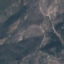
Land use / land cover: HerbaceousVegetation